Question: How can i display uploaded file name or link after successfully uploaded file at magento custom module form.I had attached screenshot for clear understanding.Please help
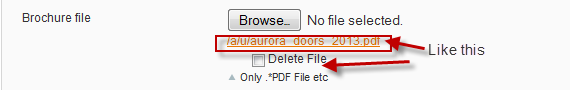
Answer: In order to do this, you need a custom renderer for the 'file' input in your form.
For this create the following class:
'''
<?php
class {{Namespace}}_{{Module}}_Block_Adminhtml_{{Entity}}_Helper_File extends Varien_Data_Form_Element_Abstract{
public function __construct($data){
parent::__construct($data);
$this->setType('file');
}
public function getElementHtml(){
$html = '';
$this->addClass('input-file');
$html.= parent::getElementHtml();
if ($this->getValue()) {
$url = $this->_getUrl();
if( !preg_match("/^http\:\/\/|https\:\/\//", $url) ) {
$url = Mage::getBaseUrl('media').'{{entity}}'.'/'.'file' . $url; //replace this with the path to the file if you upload it somewhere else
}
$html .= '<br /><a href="'.$url.'">'.$this->_getUrl().'</a> ';
}
$html.= $this->_getDeleteCheckbox();
return $html;
}
protected function _getDeleteCheckbox(){
$html = '';
if ($this->getValue()) {
$label = Mage::helper('{{module}}')->__('Delete File');
$html .= '<span class="delete-image">';
$html .= '<input type="checkbox" name="'.parent::getName().'[delete]" value="1" class="checkbox" id="'.$this->getHtmlId().'_delete"'.($this->getDisabled() ? ' disabled="disabled"': '').'/>';
$html .= '<label for="'.$this->getHtmlId().'_delete"'.($this->getDisabled() ? ' class="disabled"' : '').'> '.$label.'</label>';
$html .= $this->_getHiddenInput();
$html .= '</span>';
}
return $html;
}
protected function _getHiddenInput(){
return '<input type="hidden" name="'.parent::getName().'[value]" value="'.$this->getValue().'" />';
}
protected function _getUrl(){
return $this->getValue();
}
public function getName(){
return $this->getData('name');
}
}
'''
Then you need to tell your for to use this for the file inputs. So in your edit form tab, add this right after defining the fiedlset:
'''
$fieldset->addType('file', Mage::getConfig()->getBlockClassName('{{module}}/adminhtml_{{entity}}_helper_file'));
'''
Replace '{{Namespace}}', {{Module}} and '{{Entity}}' with the appropriate values keeping the case.
'Namespace' is the namespace of your module (D'uh), 'Module' is the name of your module (D'uh again), and Entity is what you are managing. Can be 'Article', 'News', 'Files'....
You can build your module using <URL>. It takes care of these kind of issues.
Note: I hope this is not considered self promotion. The extension is free and I get no financial benefits out of it.